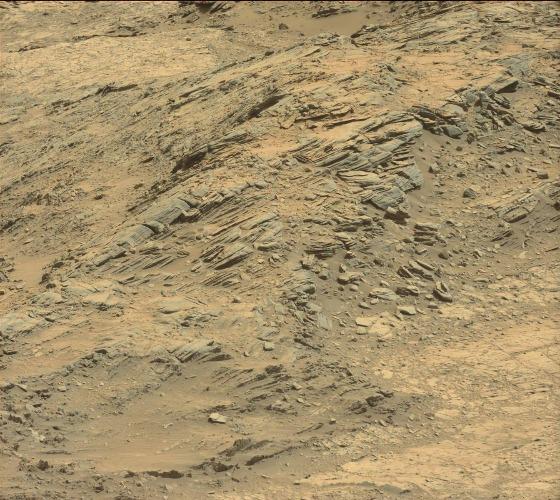
Terrain classes present: Bedrock, Gravel / Sand / Soil, Rock, Shadow